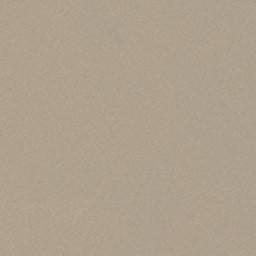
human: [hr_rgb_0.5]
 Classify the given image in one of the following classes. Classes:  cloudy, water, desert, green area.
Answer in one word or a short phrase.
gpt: desert